Question: I'm facing problem to upload a file using multipart form data. I have given the screenshot of ARC with the api and my present code. Anyone's help will be appreciated.

'''
public class MultiPortRequest<T> extends Request<T> {
private static final String FILE_PART_NAME = "file";
private MultipartEntityBuilder mBuilder = MultipartEntityBuilder.create();
private final Response.Listener<String> mListener;
private final File mImageFile;
protected Map<String, String> headers;
public MultiPortRequest(String url,Response.Listener<String> listener,
ErrorListener errorListener,
File imageFile)
{
super(Method.POST, url, errorListener);
mListener = listener;
mImageFile = imageFile;
buildMultipartEntity();
}
@Override
public Map<String, String> getHeaders() throws AuthFailureError {
Map<String, String> headers = super.getHeaders();
if (headers == null
|| headers.equals(Collections.emptyMap())) {
headers = new HashMap<String, String>();
}
headers.put("Identity", "rHTYsg8vZ/KWTaGOsy0eMNhngJMiZiK60pd9jAUQ+fI=");
return headers;
}
private void buildMultipartEntity()
{
mBuilder.addBinaryBody(FILE_PART_NAME, mImageFile, ContentType.create("multipart/form-data"),
mImageFile.getName());
mBuilder.setMode(HttpMultipartMode.BROWSER_COMPATIBLE);
mBuilder.setLaxMode().setBoundary("xx").setCharset(Charset.forName("UTF-8"));
}
@Override
public String getBodyContentType()
{
String contentTypeHeader = mBuilder.build().getContentType().getValue();
return contentTypeHeader;
}
@Override
public byte[] getBody() throws AuthFailureError
{
ByteArrayOutputStream bos = new ByteArrayOutputStream();
try
{
mBuilder.build().writeTo(bos);
}
catch (IOException e)
{
VolleyLog.e("IOException writing to ByteArrayOutputStream bos, building the multipart request.");
}
return bos.toByteArray();
}
@Override
protected Response<T> parseNetworkResponse(NetworkResponse response)
{
try {
String result = null;
result = new String( response.data, HttpHeaderParser.parseCharset( response.headers ) );
return ( Response<T> ) Response.success( new JSONObject( result ), HttpHeaderParser.parseCacheHeaders(response) );
} catch ( UnsupportedEncodingException e ) {
return Response.error(new ParseError(e));
} catch (JSONException je) {
return Response.error(new ParseError(je));
}
}
@Override
protected void deliverResponse(T response)
{
mListener.onResponse( response.toString());
Log.v("yes", String.valueOf(mListener));
}
}
'''
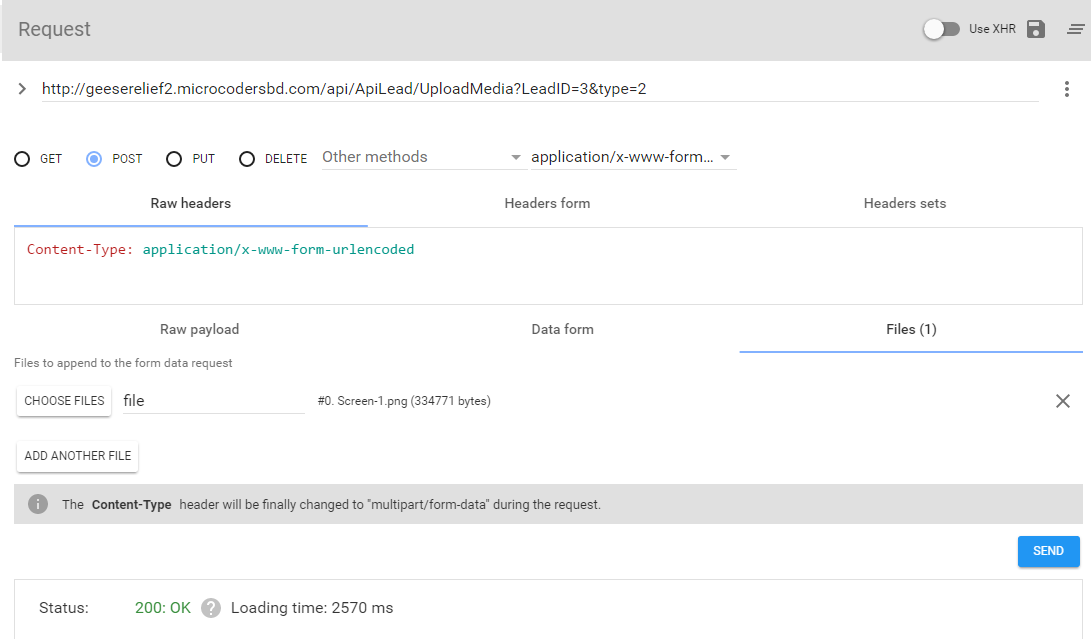
Answer: Hope this will solve your problem
'''
public String sendFileToServer(String filelocation, String targetUrl) {
String response = "error";
Log.e("Image filename", filelocation);
Log.e("url", targetUrl);
HttpURLConnection connection = null;
DataOutputStream outputStream = null;
// DataInputStream inputStream = null;
String pathToOurFile = filelocation;
String urlServer = targetUrl;
String lineEnd = "
";
String twoHyphens = "--";
String boundary = "*****";
DateFormat df = new SimpleDateFormat("yyyy_MM_dd_HH:mm:ss");
int bytesRead, bytesAvailable, bufferSize;
byte[] buffer;
int maxBufferSize = 1 * 1024;
try {
FileInputStream fileInputStream = new FileInputStream(new File(
pathToOurFile));
URL url = new URL(urlServer);
connection = (HttpURLConnection) url.openConnection();
// Allow Inputs & Outputs
connection.setDoInput(true);
connection.setDoOutput(true);
connection.setUseCaches(false);
connection.setChunkedStreamingMode(1024);
// Enable POST method
connection.setRequestMethod("POST");
connection.setRequestProperty("Connection", "Keep-Alive");
connection.setRequestProperty("Content-Type",
"multipart/form-data;boundary=" + boundary);
outputStream = new DataOutputStream(connection.getOutputStream());
outputStream.writeBytes(twoHyphens + boundary + lineEnd);
String connstr = null;
String exension_withname=filelocation.substring(filelocation.lastIndexOf("/")+1);
Log.v("esty",exension_withname);
connstr = "Content-Disposition: form-data;filename="" + exension_withname + """ + lineEnd;
Log.i("Connstr", connstr);
outputStream.writeBytes(connstr);
outputStream.writeBytes(lineEnd);
bytesAvailable = fileInputStream.available();
bufferSize = Math.min(bytesAvailable, maxBufferSize);
buffer = new byte[bufferSize];
// Read file
bytesRead = fileInputStream.read(buffer, 0, bufferSize);
Log.e("Image length", bytesAvailable + "");
try {
while (bytesRead > 0) {
try {
outputStream.write(buffer, 0, bufferSize);
} catch (OutOfMemoryError e) {
e.printStackTrace();
response = "outofmemoryerror";
return response;
}
bytesAvailable = fileInputStream.available();
bufferSize = Math.min(bytesAvailable, maxBufferSize);
bytesRead = fileInputStream.read(buffer, 0, bufferSize);
}
} catch (Exception e) {
e.printStackTrace();
response = "error";
return response;
}
outputStream.writeBytes(lineEnd);
outputStream.writeBytes(twoHyphens + boundary + twoHyphens
+ lineEnd);
// Responses from the server (code and message)
int serverResponseCode = connection.getResponseCode();
String serverResponseMessage = connection.getResponseMessage();
Log.i("Server Response Code ", "" + serverResponseCode);
Log.i("Server Response Message", serverResponseMessage);
if (serverResponseCode == 200) {
StringBuilder sb = new StringBuilder();
BufferedReader rd = new BufferedReader(new InputStreamReader( connection.getInputStream()));
String line;
while ((line = rd.readLine()) != null) {
sb.append(line);
}
Log.v("esty","output:"+sb.toString());
response = "true";
}
String CDate = null;
Date serverTime = new Date(connection.getDate());
try {
CDate = df.format(serverTime);
} catch (Exception e) {
e.printStackTrace();
Log.e("Date Exception", e.getMessage() + " Parse Exception");
}
Log.i("Server Response Time", CDate + "");
filelocation = CDate
+ filelocation.substring(filelocation.lastIndexOf("."),
filelocation.length());
Log.i("File Name in Server : ", filelocation);
fileInputStream.close();
outputStream.flush();
outputStream.close();
outputStream = null;
} catch (Exception ex) {
// Exception handling
response = "error";
Log.v("esty","Send file Exception"+ ex.getMessage() + "");
;
}
return response;
}
'''